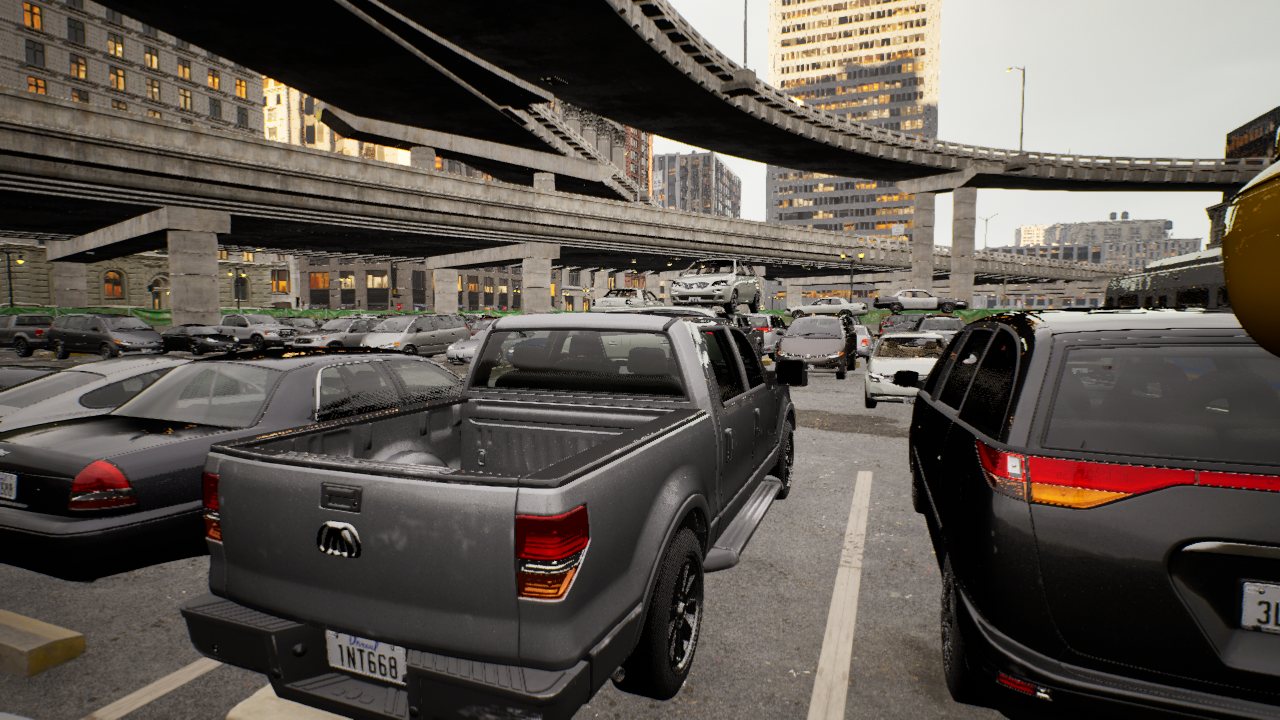
Venue: arterial
Lighting: golden hour
Vehicle rig: minivan